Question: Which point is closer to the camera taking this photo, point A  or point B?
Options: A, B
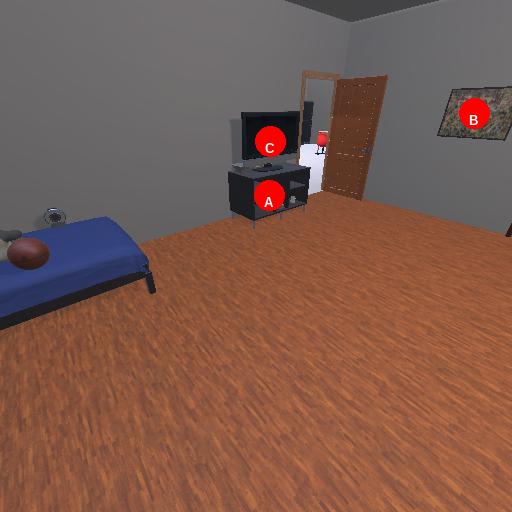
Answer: A